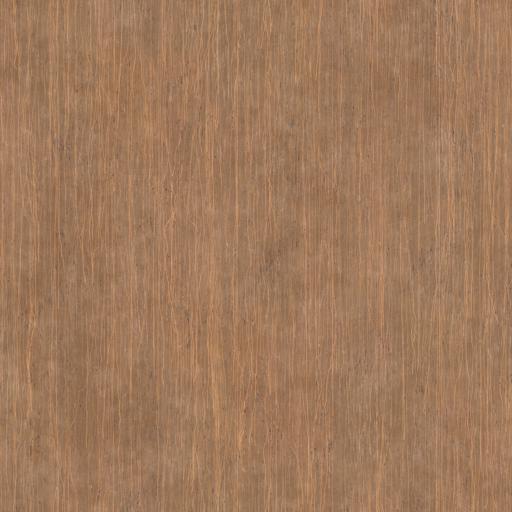
Tags: fine smooth wood wooden